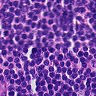
Metastatic tissue present: no